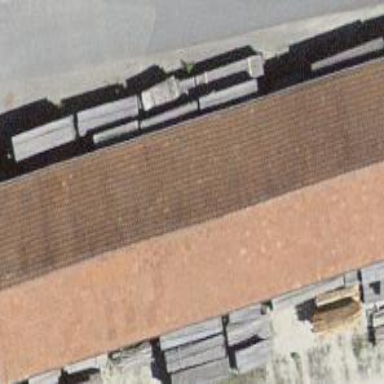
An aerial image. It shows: Warehouse building.